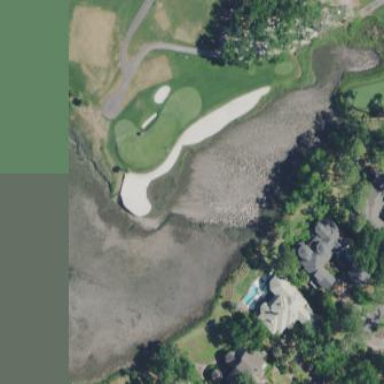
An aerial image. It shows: Sand bunker on golf course.